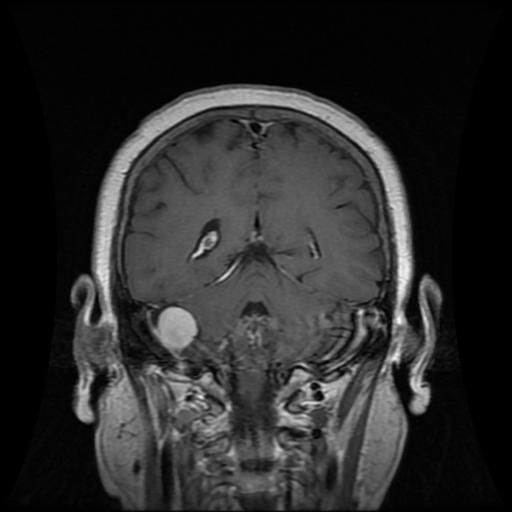
Label: meningioma